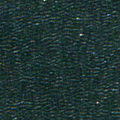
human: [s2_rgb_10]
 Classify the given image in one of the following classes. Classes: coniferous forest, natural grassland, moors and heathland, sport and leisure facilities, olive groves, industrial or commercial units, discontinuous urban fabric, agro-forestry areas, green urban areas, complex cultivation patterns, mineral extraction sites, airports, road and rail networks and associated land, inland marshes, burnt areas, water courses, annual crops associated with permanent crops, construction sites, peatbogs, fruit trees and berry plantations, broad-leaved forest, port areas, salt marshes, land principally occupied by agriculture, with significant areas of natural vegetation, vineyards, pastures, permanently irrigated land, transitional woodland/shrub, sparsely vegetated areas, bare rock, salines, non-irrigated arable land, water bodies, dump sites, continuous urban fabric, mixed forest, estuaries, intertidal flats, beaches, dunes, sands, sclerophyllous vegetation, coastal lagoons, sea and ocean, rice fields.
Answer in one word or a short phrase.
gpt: sea and ocean